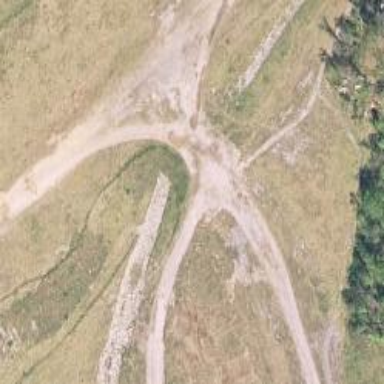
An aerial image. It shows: Tertiary road.